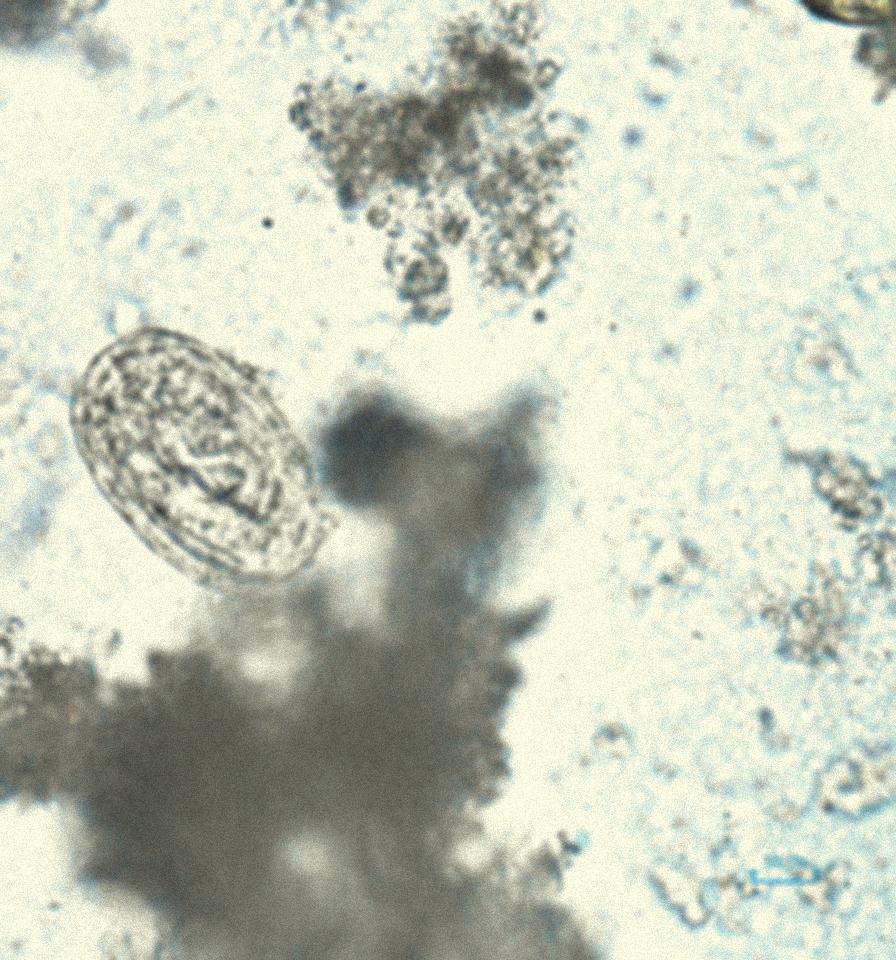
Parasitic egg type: Ascaris lumbricoides